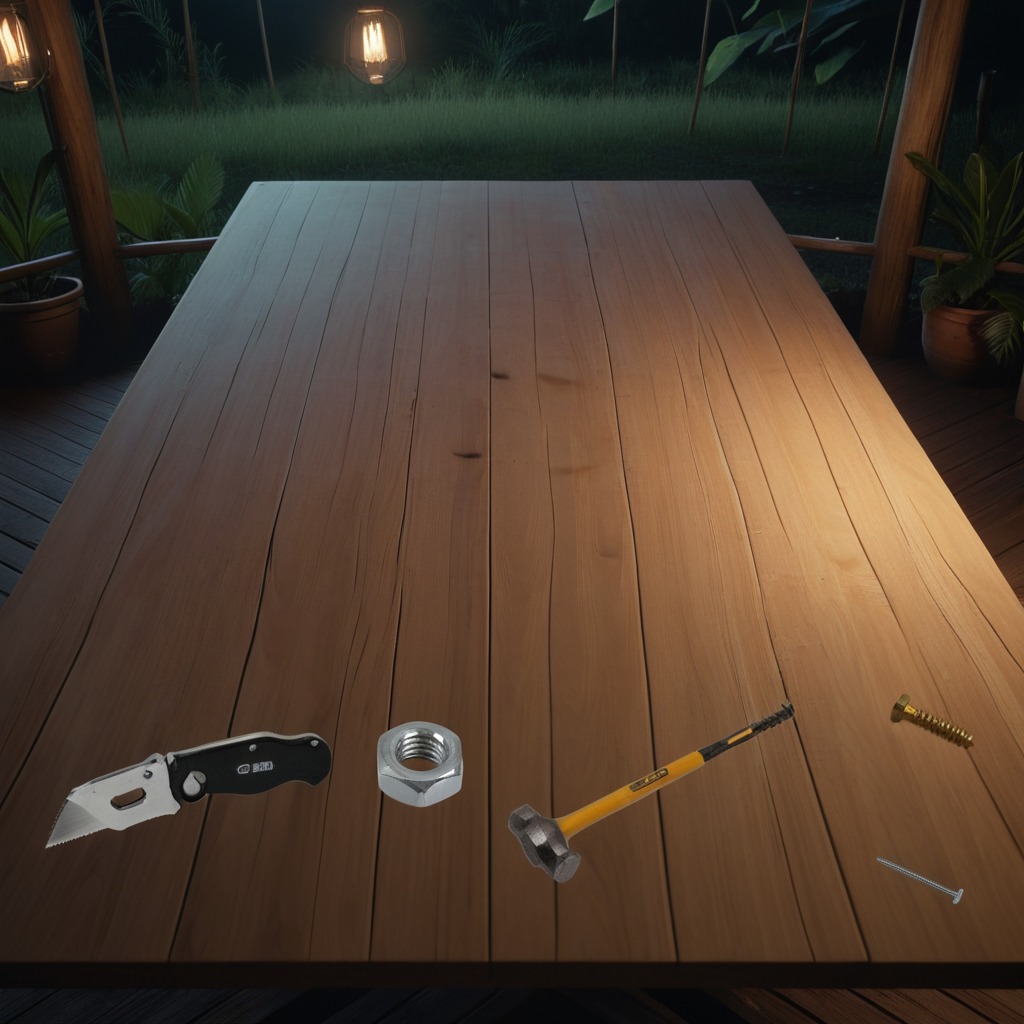
A utility knife, a metal machine screw, an iron nail, a hammer, and a metal nut are lying on the wooden table.